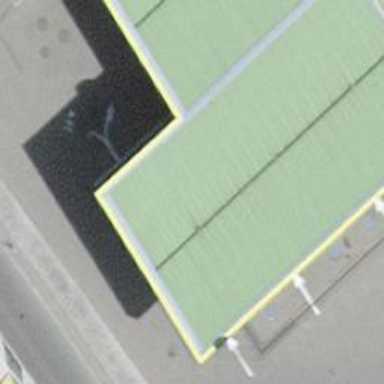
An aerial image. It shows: Fuel station.